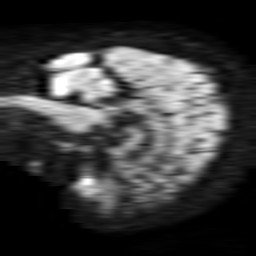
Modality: TRACE
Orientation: sagittal
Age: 63
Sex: female
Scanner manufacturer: philips
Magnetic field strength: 1.5 T
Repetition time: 3.272 s
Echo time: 0.06922 s